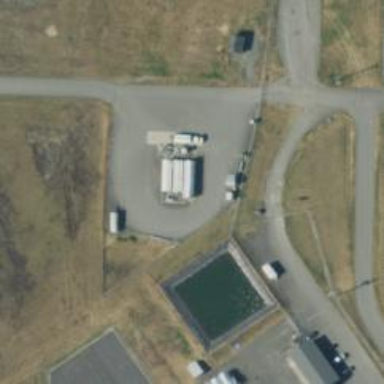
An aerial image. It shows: Storage tank that is man-made.